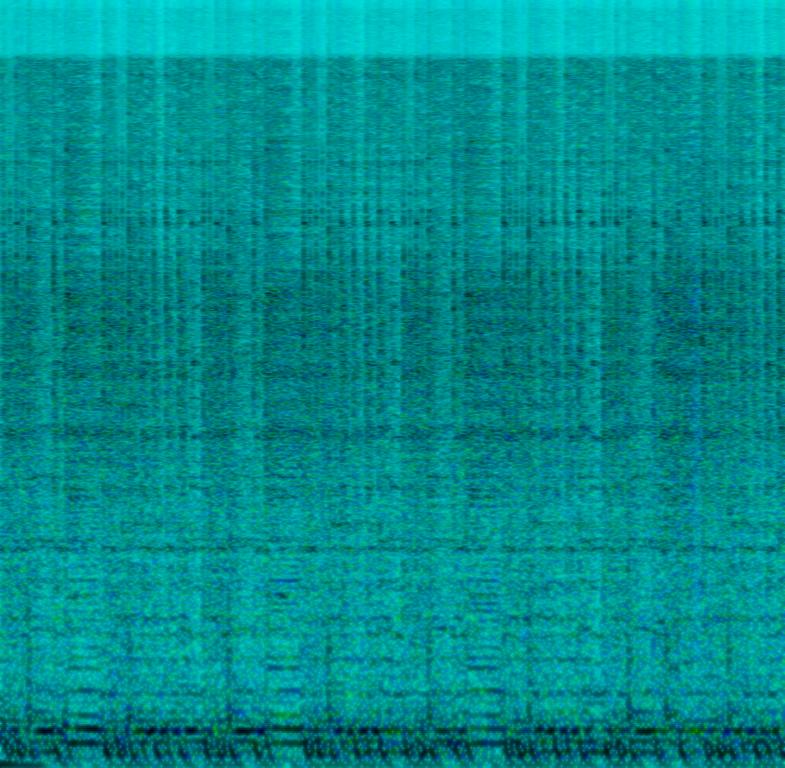
This is an industrial metal/alternative metal music piece. There is a male vocal singing in a harsh manner using the guttural technique. The melody is being played by the keyboard and the distorted electric guitar while the bass guitar is playing in the background. The acoustic drums are playing a loud and fast-paced metal beat with heavy use of twin pedals on the kick drum. The atmosphere is violent. This piece could be used in the soundtrack of a gruesome horror video game.